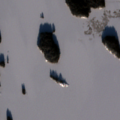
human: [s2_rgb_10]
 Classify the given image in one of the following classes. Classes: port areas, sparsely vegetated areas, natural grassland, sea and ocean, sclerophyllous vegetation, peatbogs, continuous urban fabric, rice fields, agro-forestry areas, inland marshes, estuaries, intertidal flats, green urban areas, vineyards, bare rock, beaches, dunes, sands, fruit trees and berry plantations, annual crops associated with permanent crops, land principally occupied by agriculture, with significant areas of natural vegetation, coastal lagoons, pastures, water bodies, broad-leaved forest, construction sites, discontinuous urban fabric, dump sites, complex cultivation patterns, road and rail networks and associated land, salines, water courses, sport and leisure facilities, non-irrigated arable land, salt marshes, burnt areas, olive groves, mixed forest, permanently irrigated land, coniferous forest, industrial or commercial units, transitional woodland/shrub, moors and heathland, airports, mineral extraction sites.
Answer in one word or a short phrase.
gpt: coniferous forest, mixed forest, water bodies